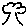
Label: tree